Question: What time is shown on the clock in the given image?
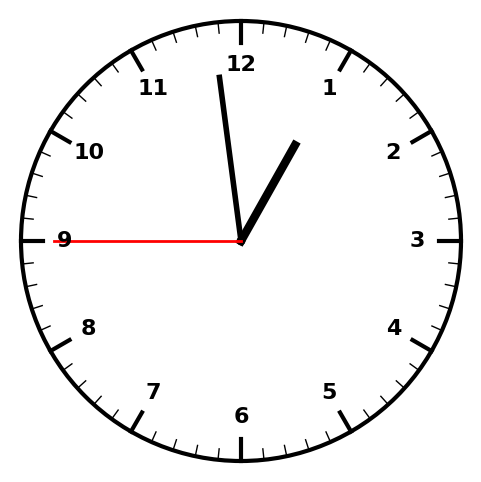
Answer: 12:58:45